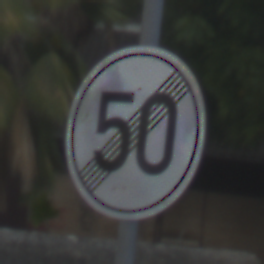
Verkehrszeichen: EndeGeschwindigkeit50
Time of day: MorningAfternoon
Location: Outdoor (Suburban)
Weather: PartlyCloudy
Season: NotSpecified
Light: Natural